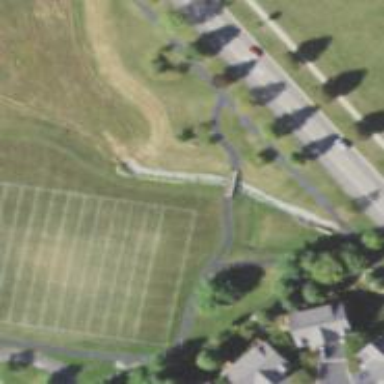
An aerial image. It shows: Footway bridge.